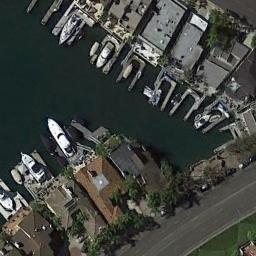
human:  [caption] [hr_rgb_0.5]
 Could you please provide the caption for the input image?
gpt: There are many ships moored neatly on the sea side next to the harbor in the residential area, And there are some empty seats .

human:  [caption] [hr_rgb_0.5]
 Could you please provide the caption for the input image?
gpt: Many buildings are near the harbor .

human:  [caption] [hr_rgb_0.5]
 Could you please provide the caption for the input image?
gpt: There are only three empty seats in the harbor .

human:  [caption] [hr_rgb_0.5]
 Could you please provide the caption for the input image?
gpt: The harbor with some neatly docked boats is surrounded by some neatly arranged houses .

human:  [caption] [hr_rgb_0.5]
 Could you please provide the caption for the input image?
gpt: There are some buildings and some ships at the harbor .